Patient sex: F
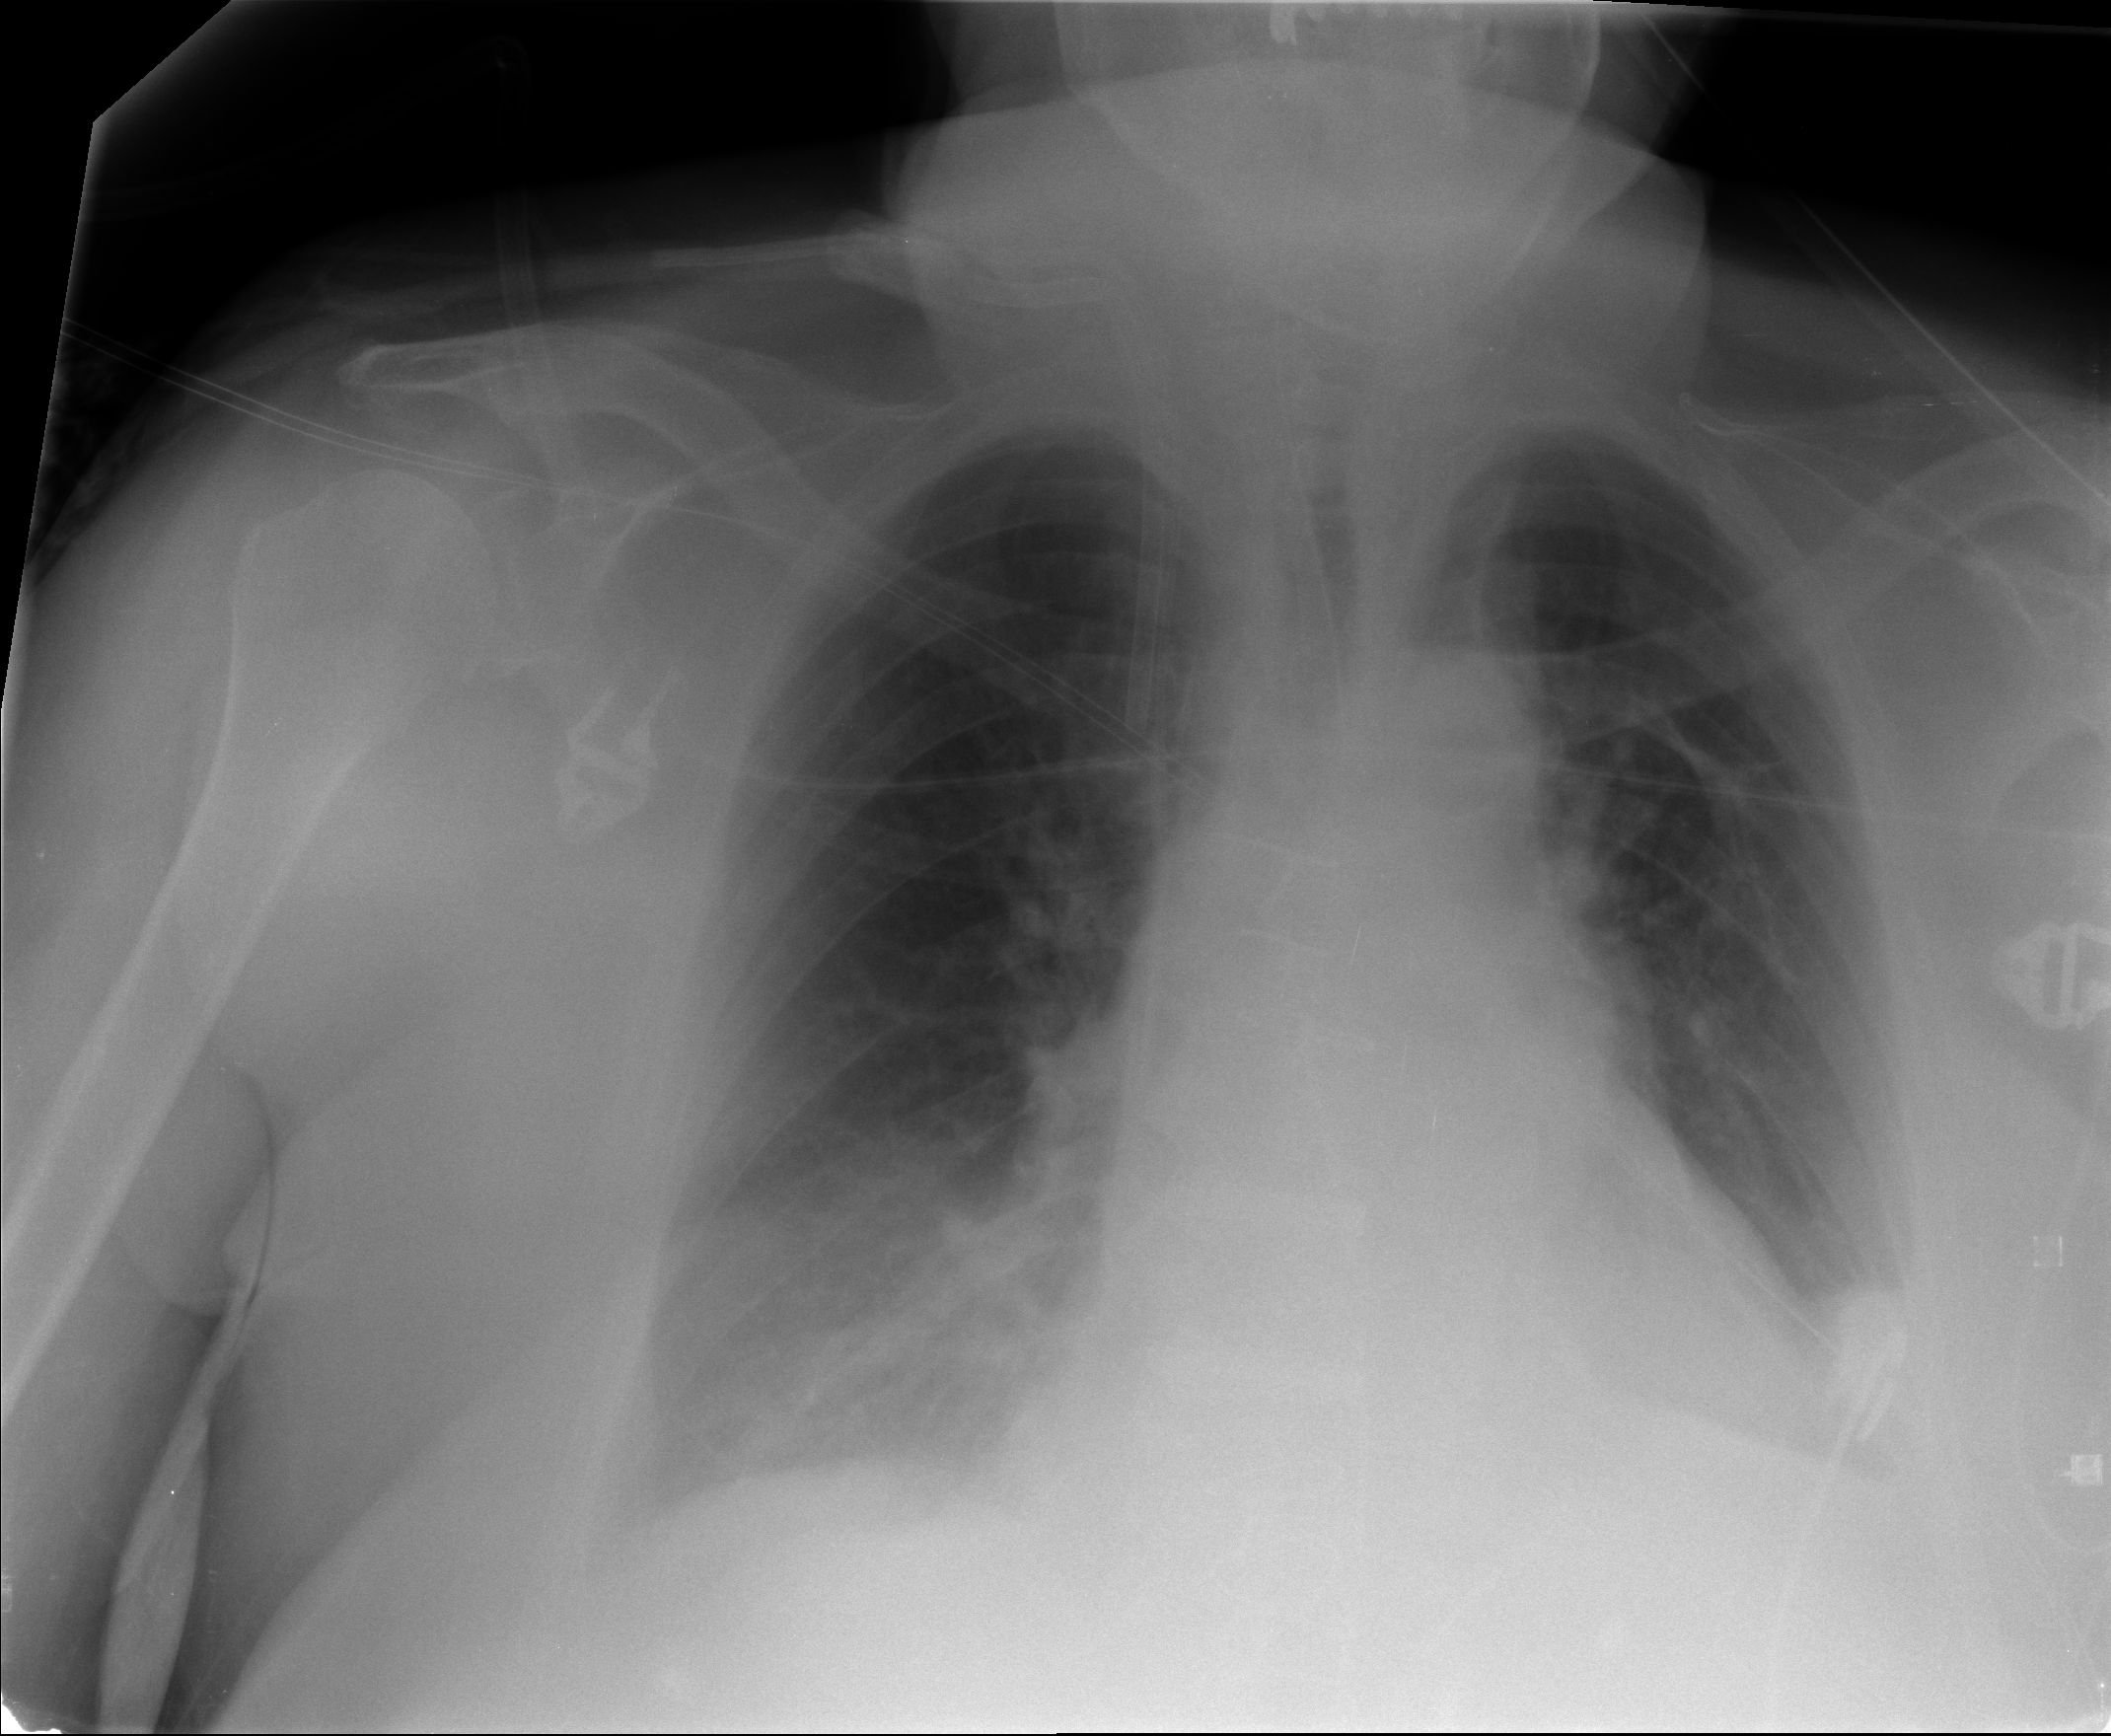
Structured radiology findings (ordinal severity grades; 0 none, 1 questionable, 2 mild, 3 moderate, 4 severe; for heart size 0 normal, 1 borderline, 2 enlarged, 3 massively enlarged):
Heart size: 1
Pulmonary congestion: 1
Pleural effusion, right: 2
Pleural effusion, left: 1
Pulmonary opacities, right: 1
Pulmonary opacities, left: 0
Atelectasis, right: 2
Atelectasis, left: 2